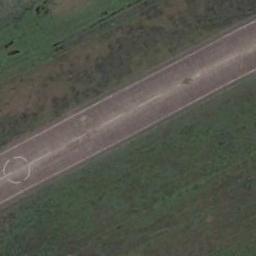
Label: runway